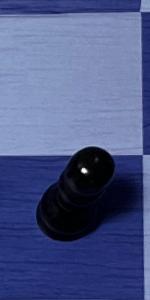
Label: Pawn_Black